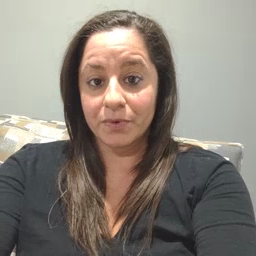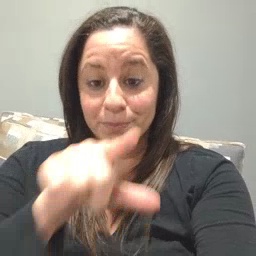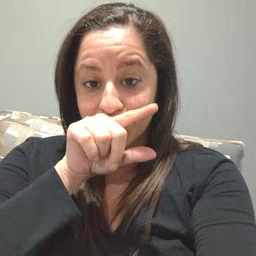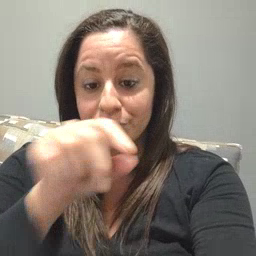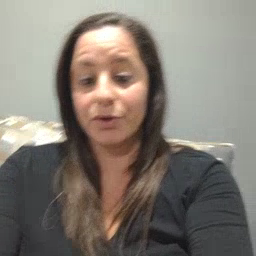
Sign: bird